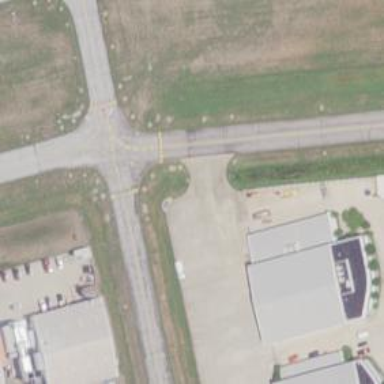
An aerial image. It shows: Image of taxiway at airport.